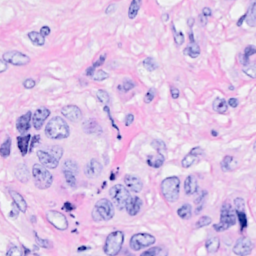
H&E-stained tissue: Breast